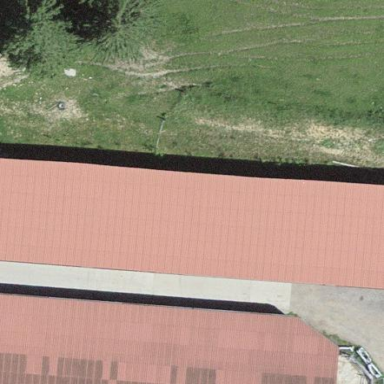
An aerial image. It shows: View of roof of building.